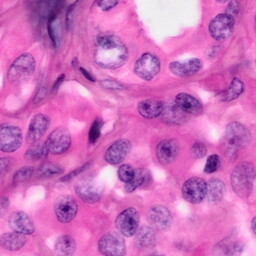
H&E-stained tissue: Pancreatic